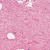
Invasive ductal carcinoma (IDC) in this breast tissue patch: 0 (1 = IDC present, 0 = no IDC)